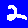
Digit: 2